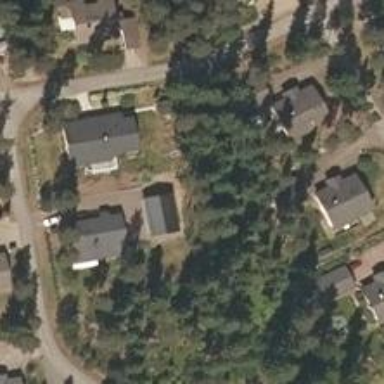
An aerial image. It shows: Suburb.